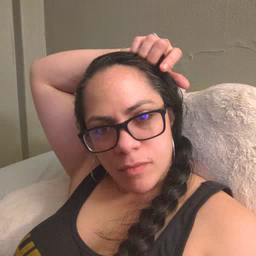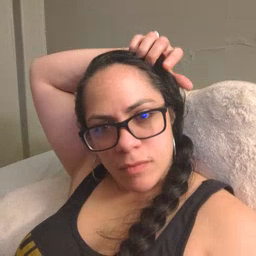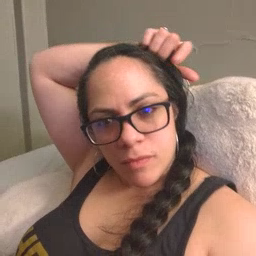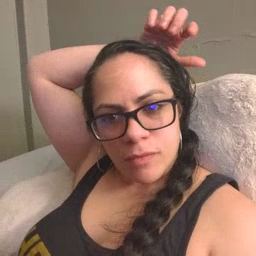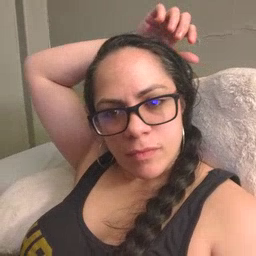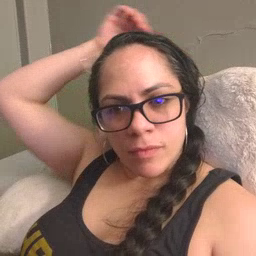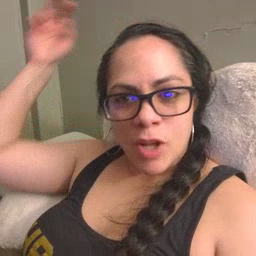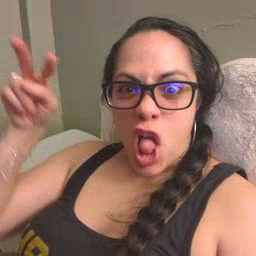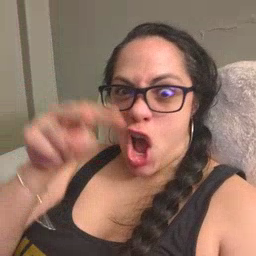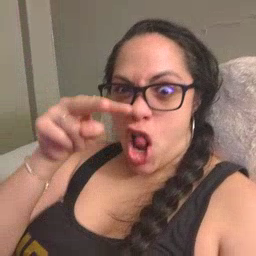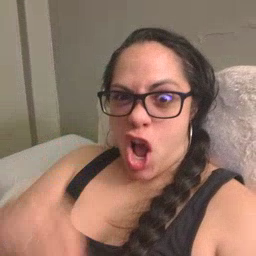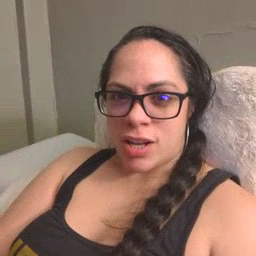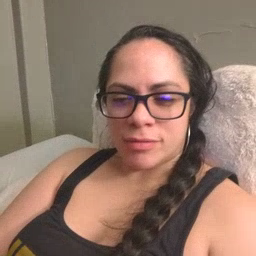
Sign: look